Question: I'm trying to learn 'd3' library and include a list to a tree. Something like:

### JSFiddle: link
I don't think I understand the concept of adding data to a node well. Did go through this link: <URL>
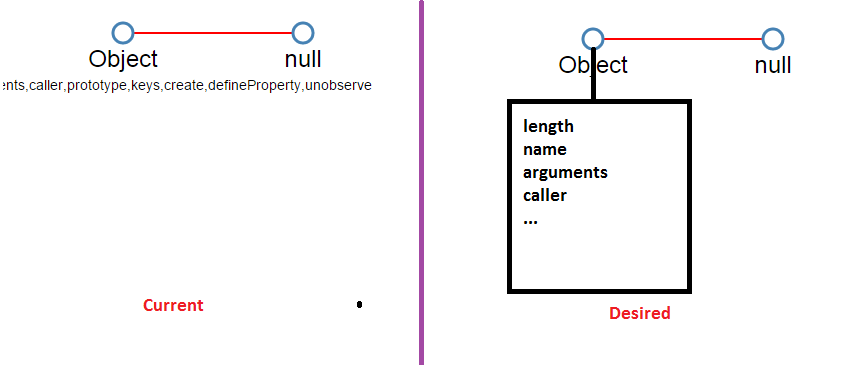
Answer: You can do this with a <URL>:
'''
// keep reference to appended text elements
var someText = nodeEnter.append("text")
.attr("class", "properties")
.attr("text-anchor", "middle")
.attr("y", 52)
.style("fill-opacity", 1);
// sub-select them with properties array
someText.selectAll('tspan')
.data(function(d) {
return d.properties || []; // catch situation where child has no properties
})
.enter()
.append('tspan')
.attr("x", 0)
.attr('dy', "0.9em")
.text(function(d) {
return d;
});
'''
Updated <URL>.